Question: Please anybody tell me how to remove only the protrusion from this image using just the morphological operations. Also I want to reduce the circle (white color) radius by 5 pixels. I know we can do that by using erosion but what should be the structuring element's(disk type) radius should be and how many iterations should we perform for the selected radius.
I mean can we have structuring element se =strel('disk',5) and perform one iteration or se = strel('disk',1) and perform 5 iterations.

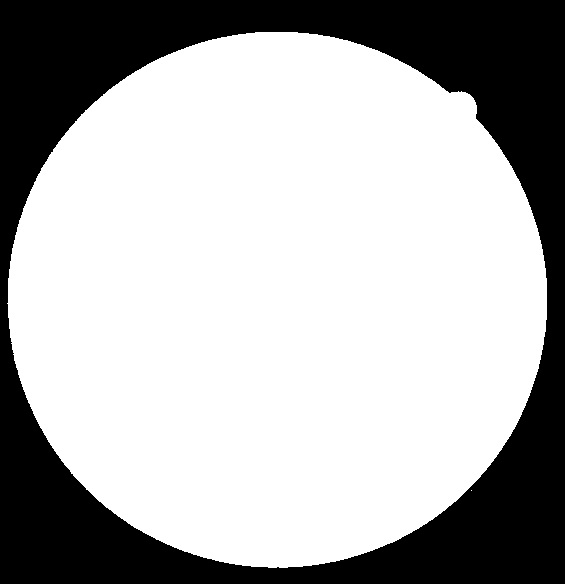
Answer: Matlab has a simple function for you to do this. You can use a <URL> to achieve this. The code can be found below.
'''
I = imread( 'O3Z7j.jpg' );
figure; imshow( I )
D = imopen(I,strel( 'disk', 50 ) );
figure; imshow( D )
E = imerode(D,strel( 'disk', 5 ) );
figure; imshow( E )
'''
Essentially as Wiki describes it, <URL>' to define a disc of radius 'n'.
The result is shown here.

Here is the image before the erosion.

The before image is shown here.

: Performance
'''
>> sum( sum( I>128 ) )
ans =
227675
>> sum( sum( D>128 ) )
ans =
227173
>> 227675 - 227173
ans =
502
'''
Added imerode for new requirement.